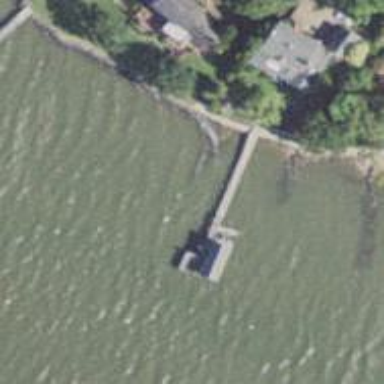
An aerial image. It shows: Breakwater structure.